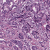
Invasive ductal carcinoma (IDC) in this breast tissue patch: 1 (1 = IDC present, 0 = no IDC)